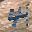
Label: 4